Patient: sex M, age 77
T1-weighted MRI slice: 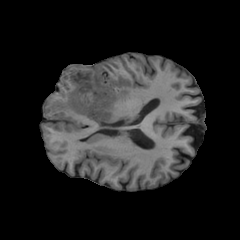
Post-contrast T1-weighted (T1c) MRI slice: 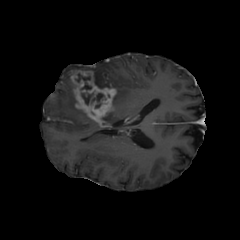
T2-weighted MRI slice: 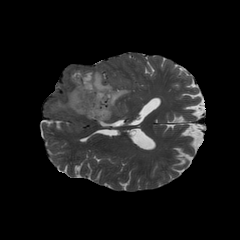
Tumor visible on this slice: yes
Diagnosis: Glioblastoma, IDH-wildtype
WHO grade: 4